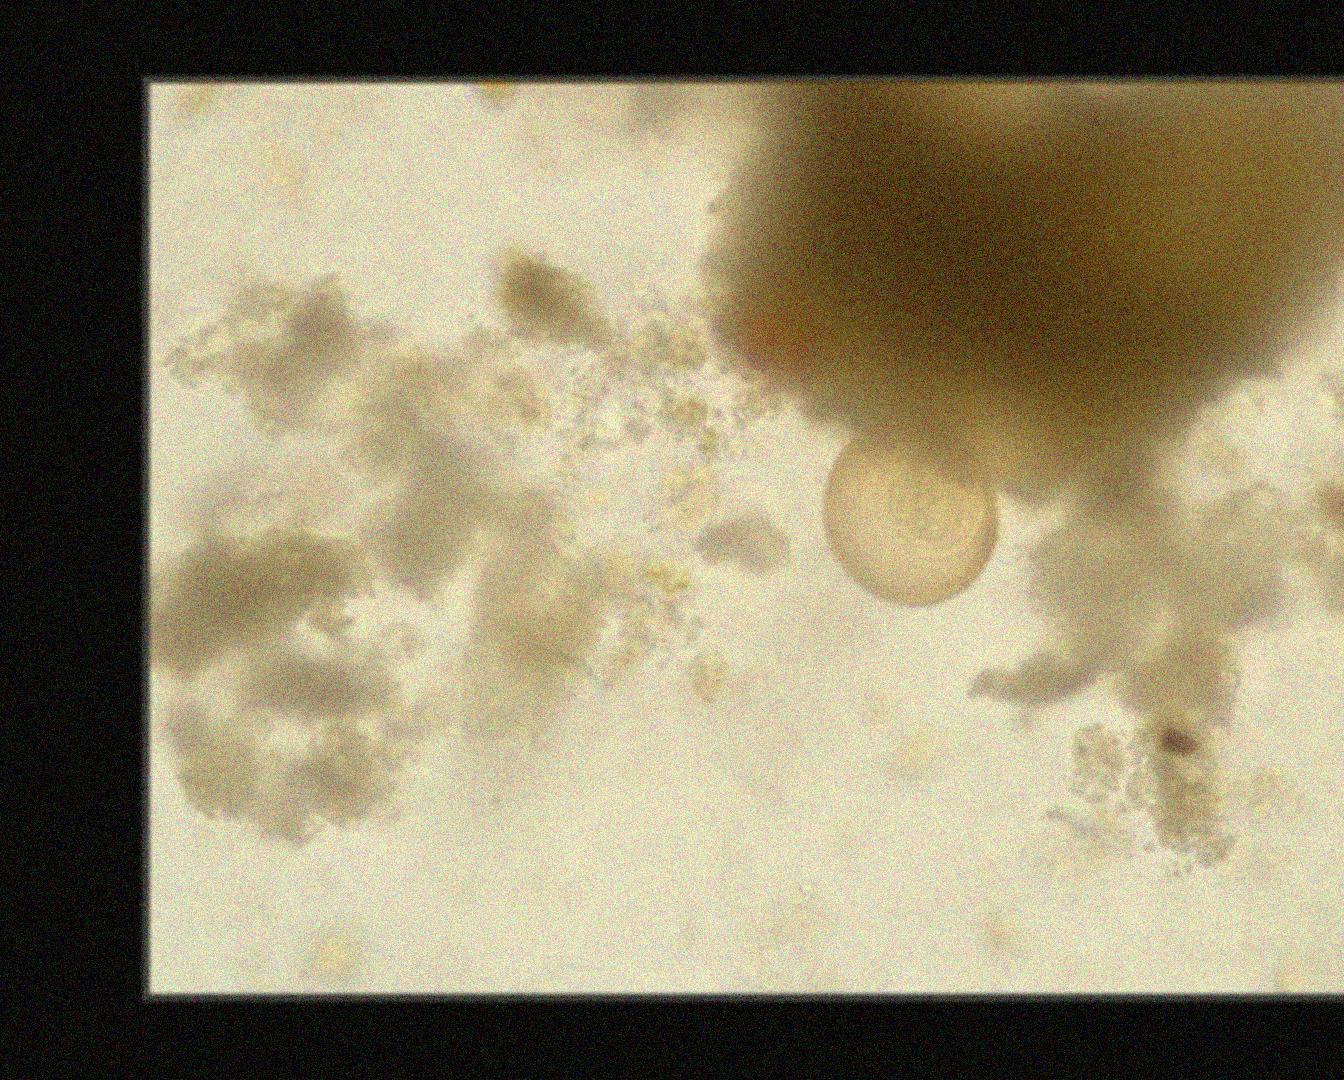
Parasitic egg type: Hymenolepis diminuta